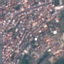
Land use / land cover: Residential